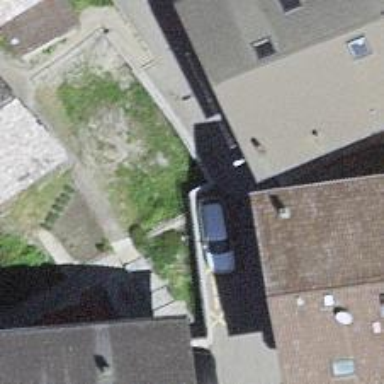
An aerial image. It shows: Retaining wall.